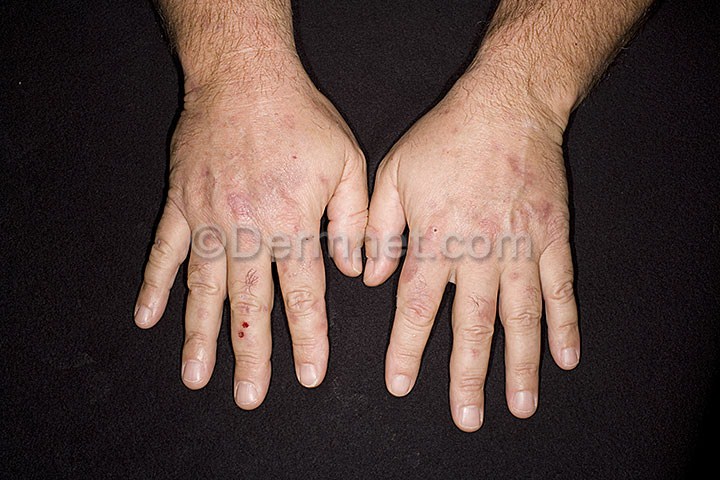
Disease: Light Diseases and Disorders of Pigmentation